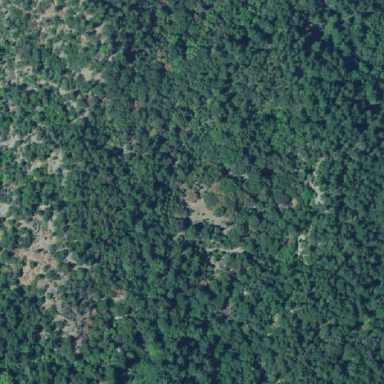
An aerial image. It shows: Forest area.